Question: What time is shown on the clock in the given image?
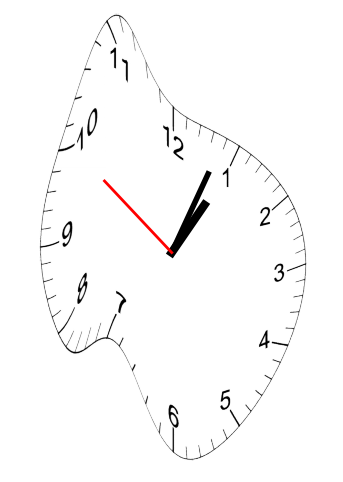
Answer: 01:03:50